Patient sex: F
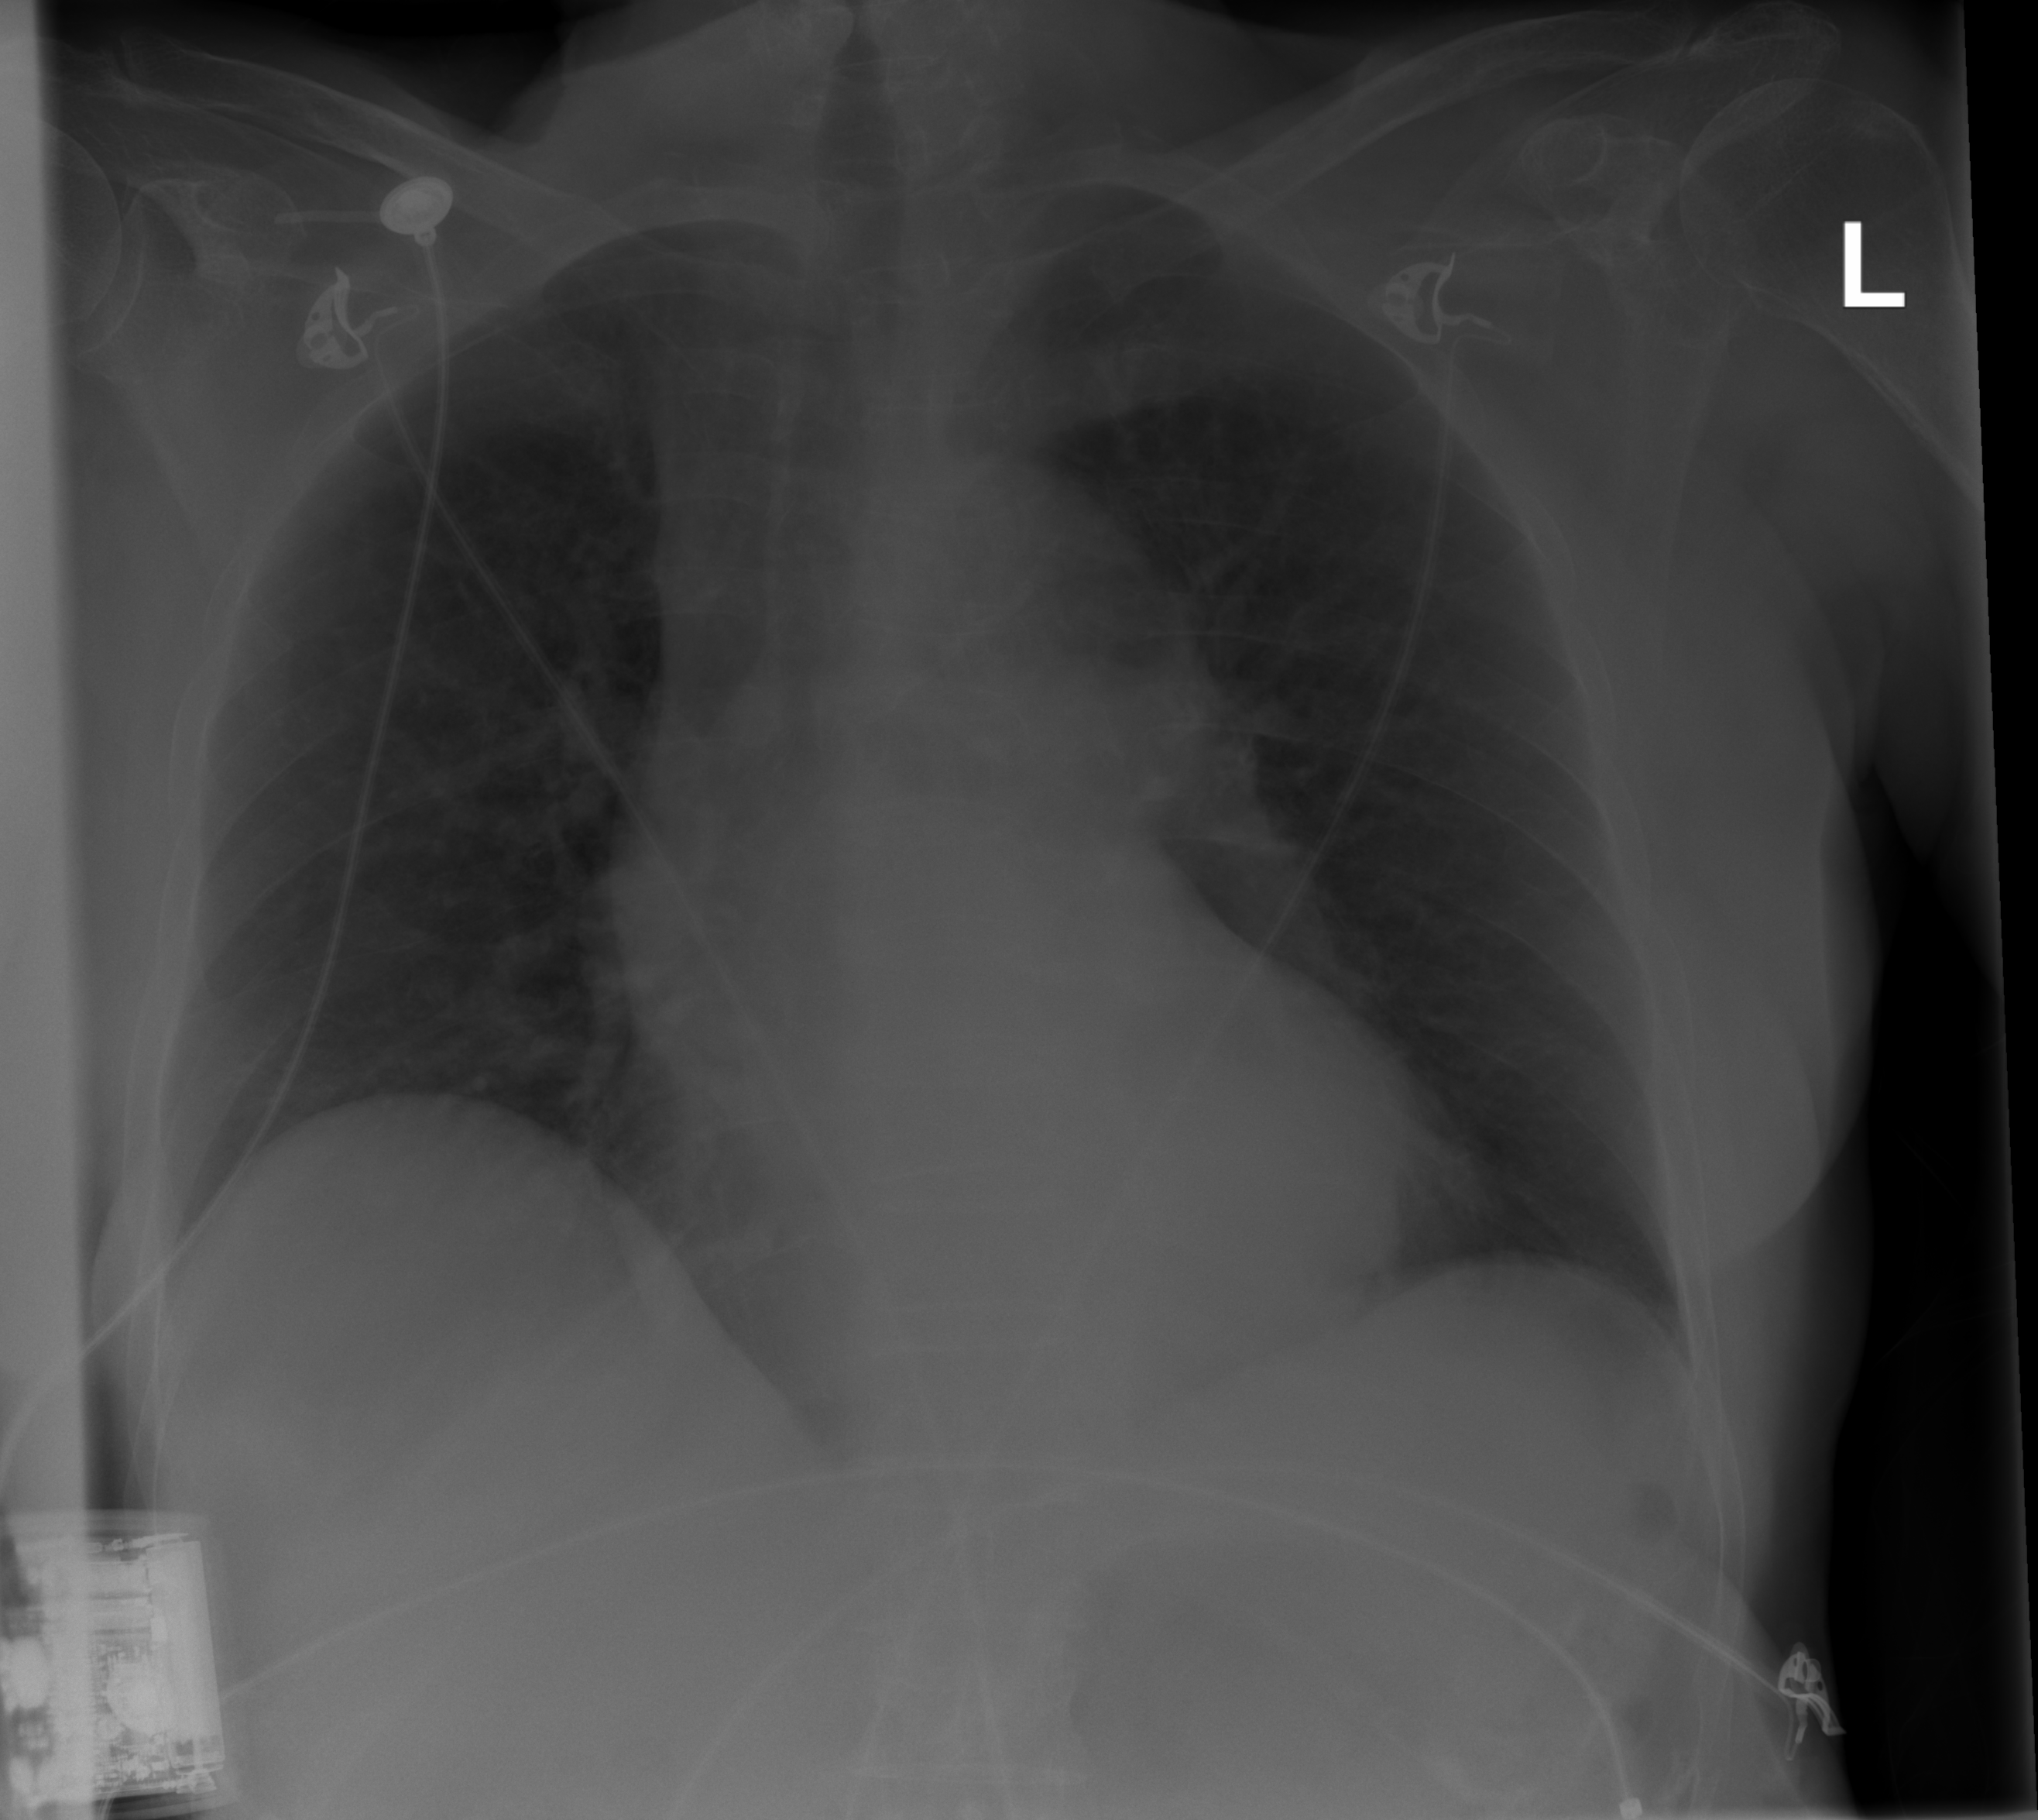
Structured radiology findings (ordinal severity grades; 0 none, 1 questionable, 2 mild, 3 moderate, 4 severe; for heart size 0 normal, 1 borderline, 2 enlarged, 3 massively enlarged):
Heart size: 0
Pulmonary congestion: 0
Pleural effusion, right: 0
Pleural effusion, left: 0
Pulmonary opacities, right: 0
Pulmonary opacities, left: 0
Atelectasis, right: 2
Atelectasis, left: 2